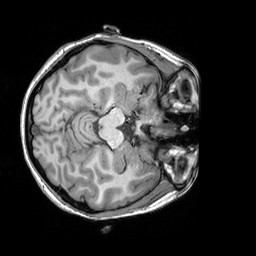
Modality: T1w
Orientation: axial
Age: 25
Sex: female
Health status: healthy
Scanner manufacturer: siemens
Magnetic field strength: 3 T
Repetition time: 2.3 s
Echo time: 0.00303 s